Question: I watched many videos, read the Seaborn documentation, checked many websites, but I still haven't found the answer to a question.
This is from the Seaborn documentation:
'''
iris = sns.load_dataset("iris")
ax = sns.boxplot(data=iris, orient="h", palette="Set2")
'''
This code creates boxplots for each numerical variable in a single graph.

When I tried to add the hue= "species", ValueError: Cannot use 'hue' without 'x' and 'y'. Is there a way to do this with Seaborn? I want to see Boxplots of all the numerical variables and explore a categorical variable. So the graph will show all numerical variables for each species. Since there are 3 species, the total of Boxplots will be 12 (3 species times 4 numerical variables).
I am learning about EDA (exploratory data analysis). I think the above graph will help me explore many variables at once.
Thank you for taking the time to read my question!
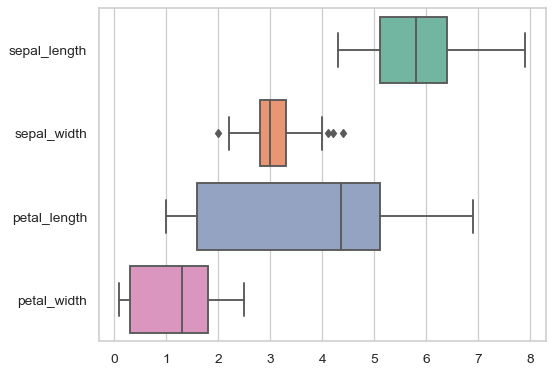
Answer: To apply "hue", seaborn needs the dataframe in <URL> is a pandas function that can help here. It converts the numeric columns into 2 new columns: one called "variable" with the old name of the column, and one called "value" with the values. The resulting dataframe will be 4 times as long so that "value" can be used for 'x=', and "variable" for 'y='.
The long form looks like:
| | species | variable | value |
| | ------- | -------- | ----- |
| 0 | setosa | sepal_length | 5.1 |
| 1 | setosa | sepal_length | 4.9 |
| 2 | setosa | sepal_length | 4.7 |
| 3 | setosa | sepal_length | 4.6 |
| 4 | setosa | sepal_length | 5.0 |
| | ... | ... | ... |
'''
import seaborn as sns
from matplotlib import pyplot as plt
iris = sns.load_dataset("iris")
iris_long = iris.melt(id_vars=['species'])
ax = sns.boxplot(data=iris_long, x="value", y="variable", orient="h", palette="Set2", hue="species")
plt.tight_layout()
plt.show()
'''
<URL>